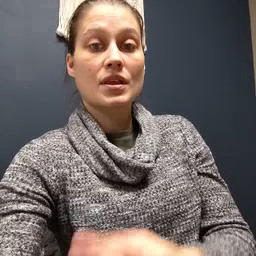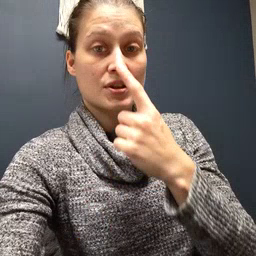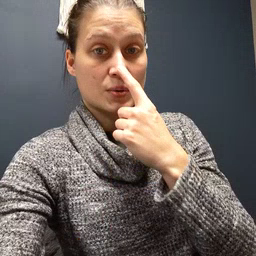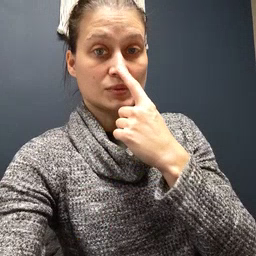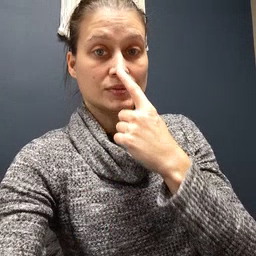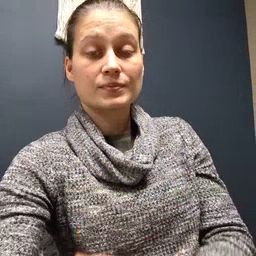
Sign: nose